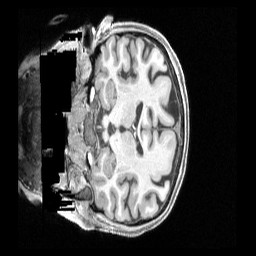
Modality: T1w
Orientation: coronal
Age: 67
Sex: female
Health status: healthy
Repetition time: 2.4 s
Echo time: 0.00222 s